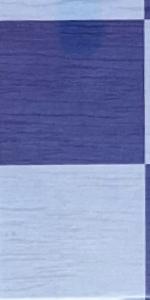
Label: Empty